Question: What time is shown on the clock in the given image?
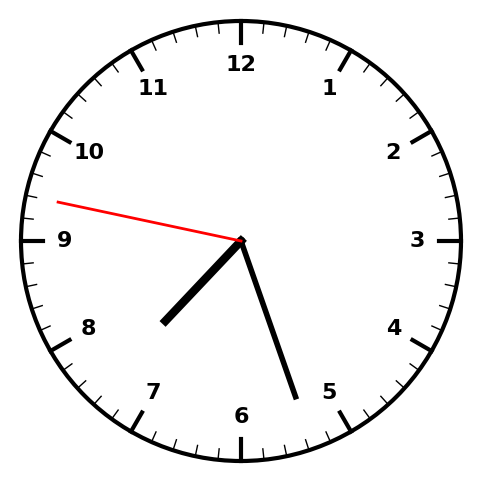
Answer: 07:26:47